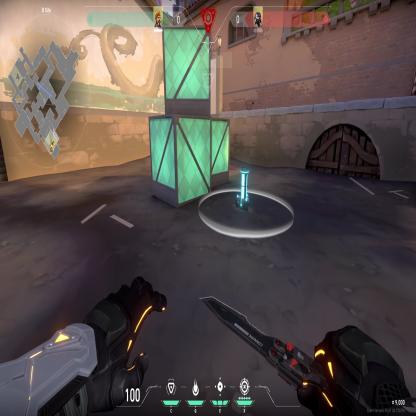
Label: planted spike